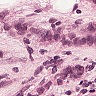
Metastatic tissue present: yes